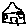
Label: house